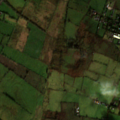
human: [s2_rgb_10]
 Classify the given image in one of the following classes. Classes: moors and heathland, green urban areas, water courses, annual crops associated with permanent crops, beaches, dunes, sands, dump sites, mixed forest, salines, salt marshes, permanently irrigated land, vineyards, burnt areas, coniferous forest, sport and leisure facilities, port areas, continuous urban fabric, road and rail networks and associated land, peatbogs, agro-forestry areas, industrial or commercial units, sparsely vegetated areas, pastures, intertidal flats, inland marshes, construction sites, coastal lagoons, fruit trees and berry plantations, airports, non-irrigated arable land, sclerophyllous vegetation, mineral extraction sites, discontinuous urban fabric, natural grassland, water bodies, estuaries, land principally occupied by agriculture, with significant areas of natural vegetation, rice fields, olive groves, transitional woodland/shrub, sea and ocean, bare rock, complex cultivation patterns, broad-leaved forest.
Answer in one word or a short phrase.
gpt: pastures, land principally occupied by agriculture, with significant areas of natural vegetation